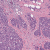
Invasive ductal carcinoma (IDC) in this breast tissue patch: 1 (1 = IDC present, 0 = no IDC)